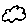
Label: cloud